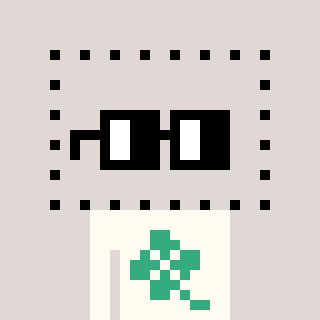
a pixel art character with square black glasses, a void-shaped head and a grayscale-colored body on a warm background